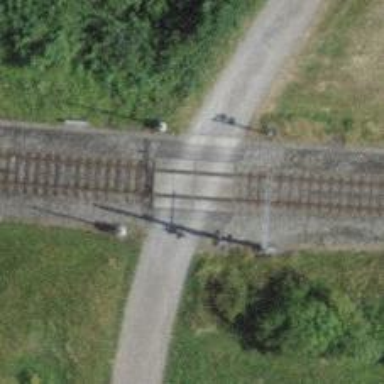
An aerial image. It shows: Level crossing along the railway.